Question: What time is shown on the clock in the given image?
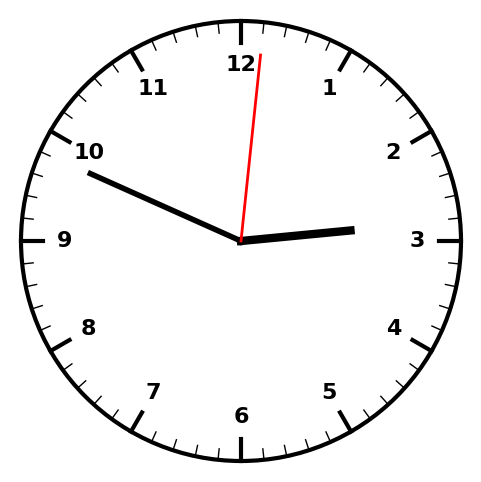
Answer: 02:49:01